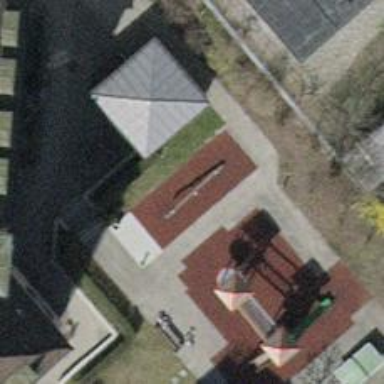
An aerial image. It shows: Playground featuring seesaw.